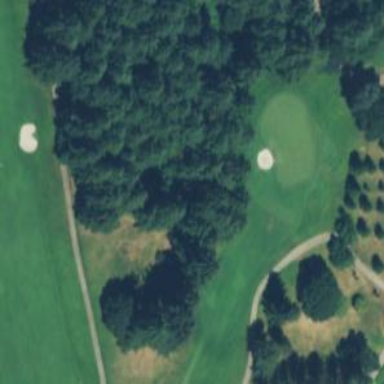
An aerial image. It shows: Golf fairway in the image.